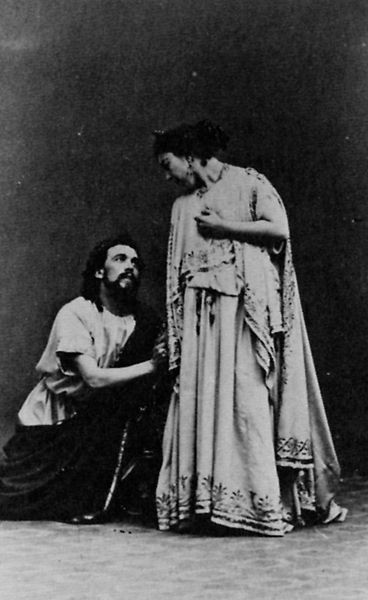
Titel: Pauline Viardot und Michot in "Alceste"
Künstler: Andrè Adolphe Eugené Disdéri
Institution: Privatsammlung
Schlagwörter: dunkel, hand, mann, schatten, umhang, weiß, menschen, sitzen, brust, frau, frisur, geste, grau, haar, hell, hintergrund, kleid, licht, mund, nase, ohrring, profil, raum, schmuck, schwarz, szene, blick, tuch, muster, bart, jung, wand, arm, augen, bibel, falten, gesicht, halten, kleidung, spitze, stehen, vollbart, ärmel, bildnis, hals, portrait, porträt, schauen, boden, gewand, haare, kostüm, stehend, tücher, gewänder, ohrringe, paar, saum, aufführung, bühne, oper, theater, borte, diadem, england, gebeugt, kontrast, krone, dutt, liebe, zwei, haltung, atelier, robe, faltenwurf, knie, geneigt, schauspiel, foto, fotografie, oben, photographie, unten, doppelportrait, schwarz weiss, künstler, schwert, knien, photo, stück, liebespaar, ehepaar, christus, jesus, verliebt, toga, flehen, knieend, kniend, ohring, augenkontakt, knieen, ehre, herz, blickkontakt, anbeten, verehrung, schauspieler, maria, verzeirung, anbetung, drehung, hält, tunika, indien, drama, bitten, kniefall, betteln, historisch, hören, zuwendung, anflehen, dominant, kniet, verhältnis, indisch, sari, photogrphie, kieend, hippie, krönchen, herabschauen, kniender mann, kniehen, frühe fotografie, ascona, blickkontalt, monte, monte verita, paat, unterlegen, marta, haten, unterwürfig, unterwürfing, schwarz-weißkontrast, frau im gewand